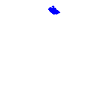
Particle: electron